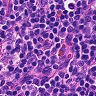
Metastatic tissue present: no